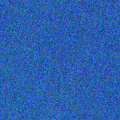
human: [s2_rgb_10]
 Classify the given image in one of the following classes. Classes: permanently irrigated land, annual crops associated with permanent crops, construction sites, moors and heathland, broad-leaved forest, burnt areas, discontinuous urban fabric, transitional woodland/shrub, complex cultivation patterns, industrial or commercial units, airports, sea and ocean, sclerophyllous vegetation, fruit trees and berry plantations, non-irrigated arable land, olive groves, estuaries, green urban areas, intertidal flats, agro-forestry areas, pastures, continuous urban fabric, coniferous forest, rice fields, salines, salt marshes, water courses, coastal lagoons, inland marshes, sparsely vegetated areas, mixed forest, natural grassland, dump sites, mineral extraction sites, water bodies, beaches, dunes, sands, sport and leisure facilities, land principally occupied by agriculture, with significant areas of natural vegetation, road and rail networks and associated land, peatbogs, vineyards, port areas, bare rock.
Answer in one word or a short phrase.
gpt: sea and ocean